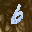
Label: 6